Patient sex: M
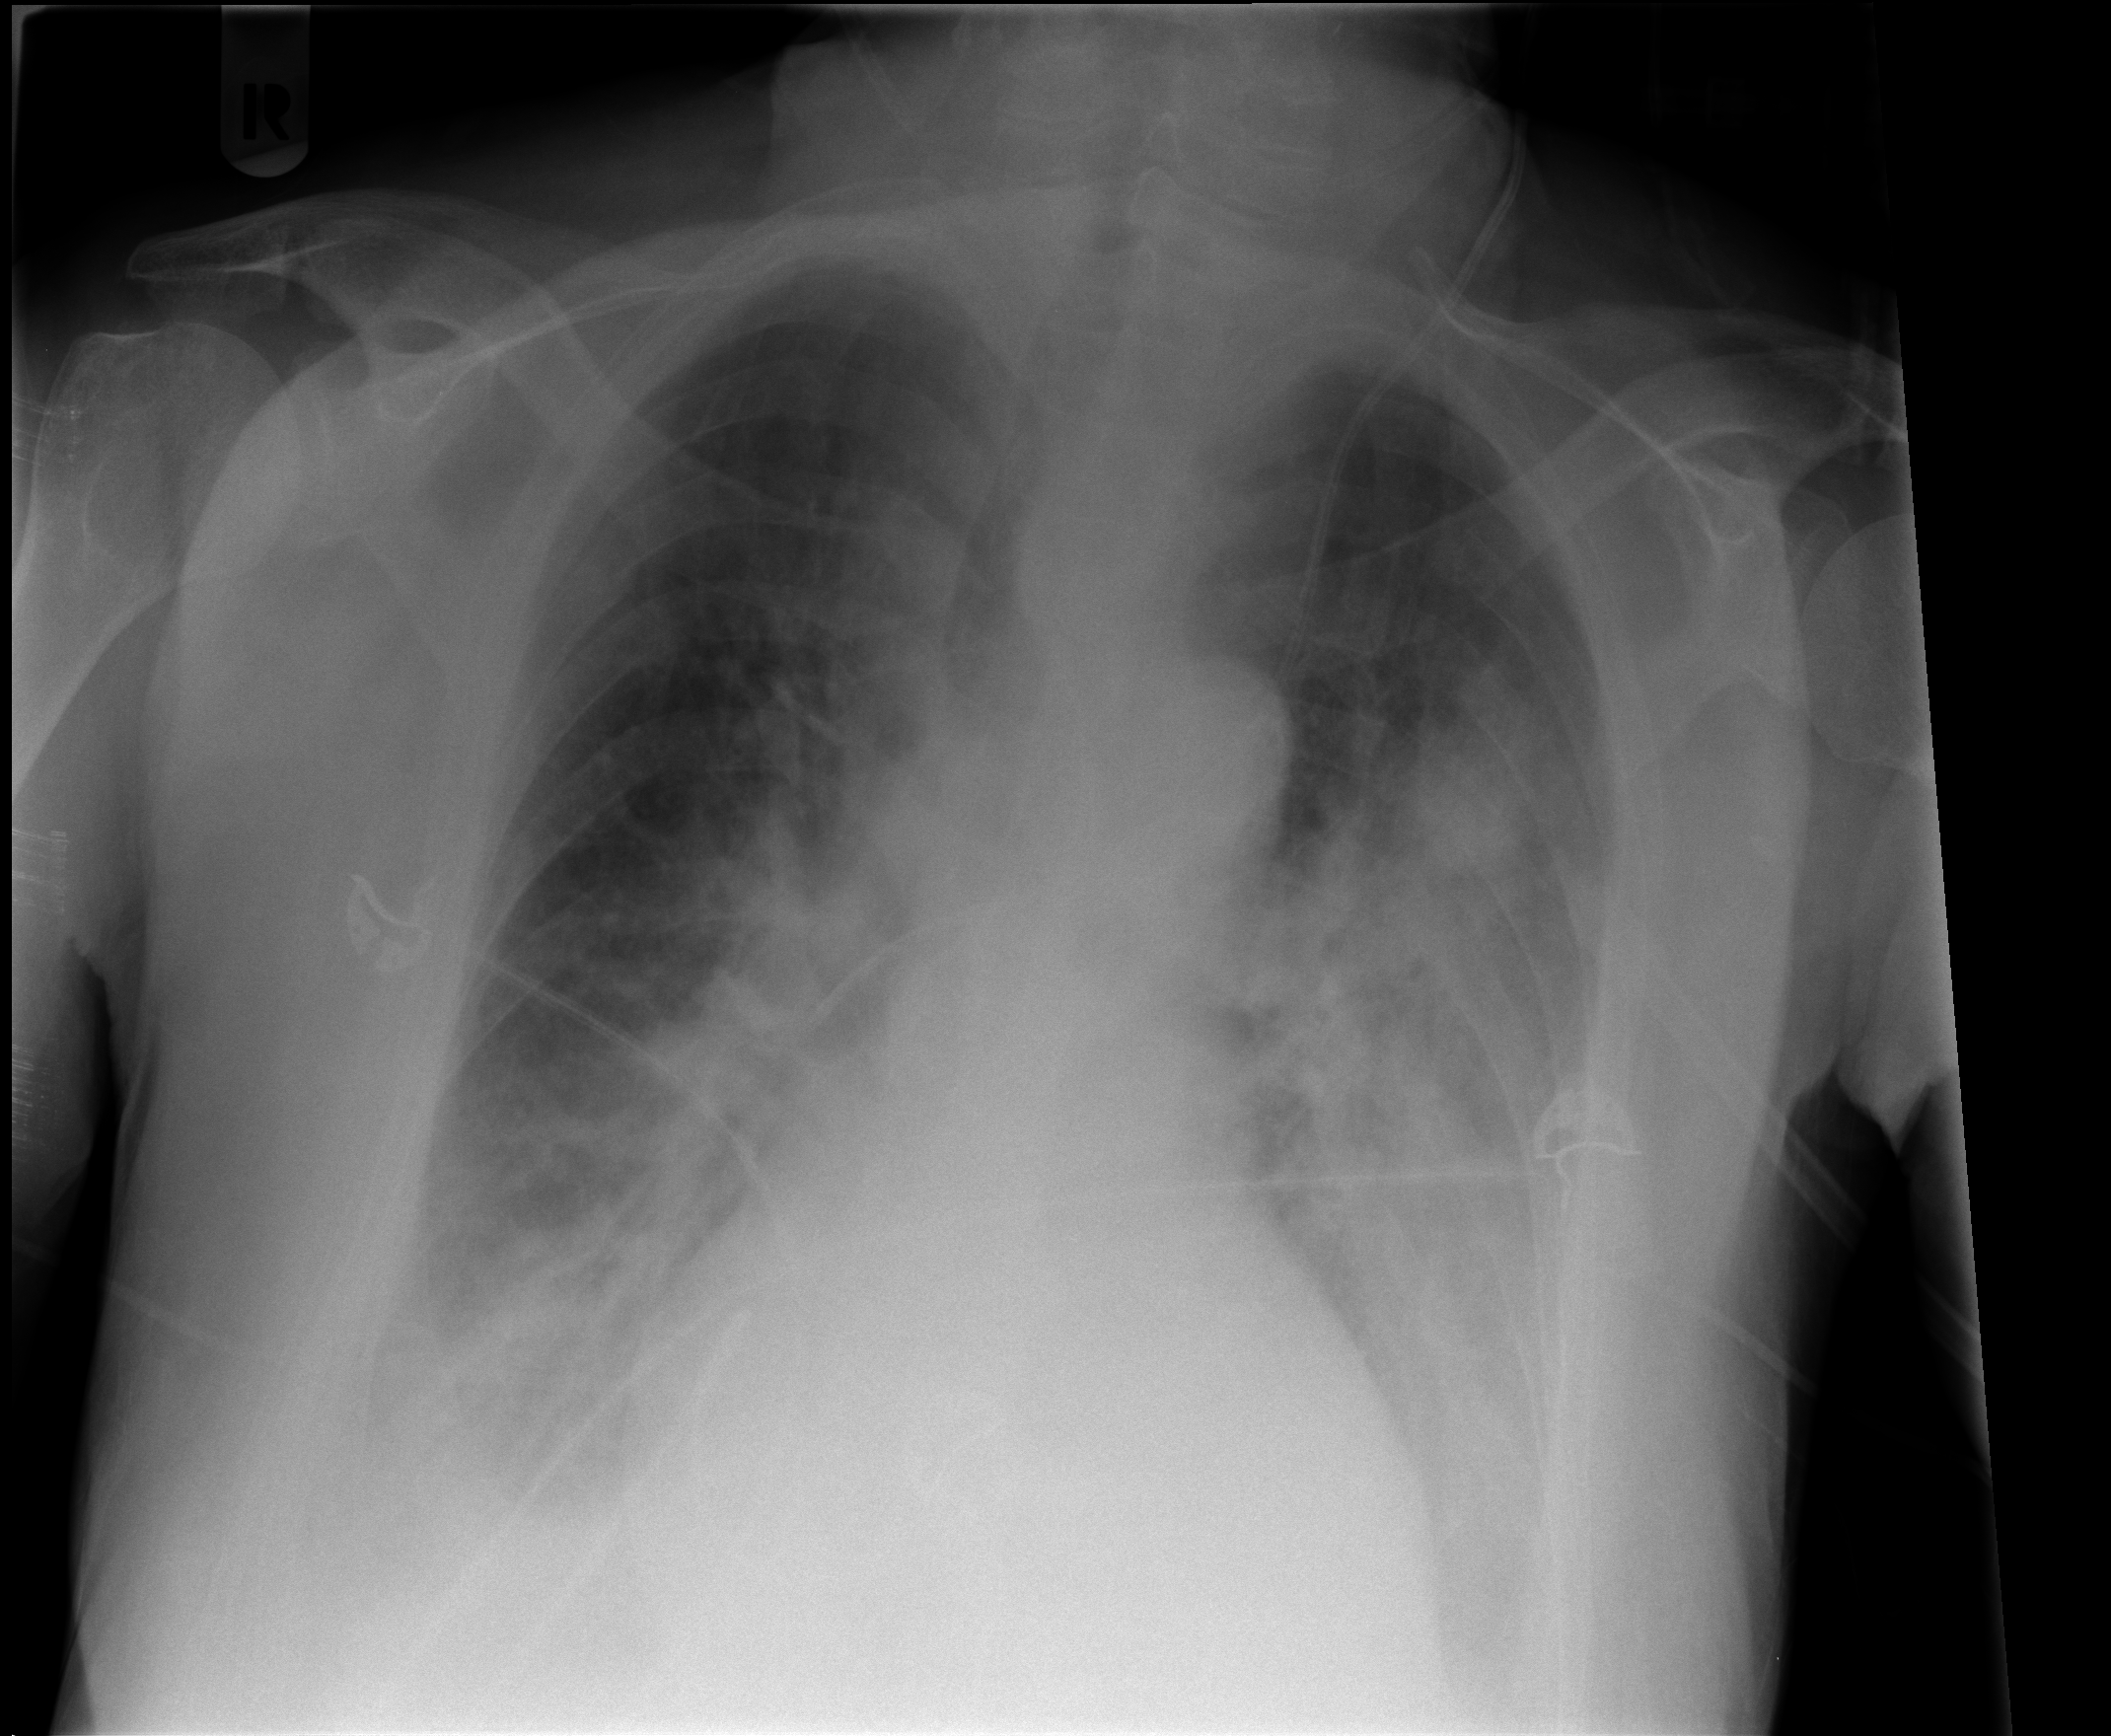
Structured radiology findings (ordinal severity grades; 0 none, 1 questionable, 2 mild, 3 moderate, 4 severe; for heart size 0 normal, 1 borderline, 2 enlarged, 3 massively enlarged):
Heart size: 1
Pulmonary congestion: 2
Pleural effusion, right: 2
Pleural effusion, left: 2
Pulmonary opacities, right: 2
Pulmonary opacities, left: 3
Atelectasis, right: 2
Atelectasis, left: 2